Question: I have a quiz on my website and use local storage to save the last scores.
I like to print them in an alert and it works well, but I like to print every score in a new line.
How is this possible?
Also, is it possible to put a title (or a text above the scores) in the alert?
'''
function highscore() {
var lastscores = localStorage.getItem("lastscores.sort().reverse()").split("
")
}
'''

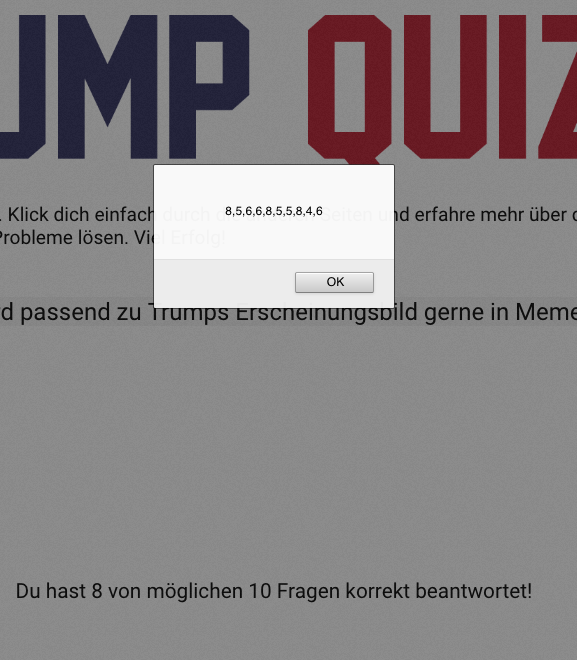
Answer: in this code, I first save some score in an array, then retrieve it from 'localStorage' and then split it to array, because it's string so parse it to integer and then sort it in descending order. if you want ascending order to replace 'b-a' to 'a-b'
'''
localStorage.setItem("lastscores",[18,44,5,7]);
var title = "Your HighSocres";
function highscore() {
var lastscores =
localStorage.getItem("lastscores")
.split(',')
.map(function(s){
return parseInt(s); //convert to integer(Number)
})
.sort(function(a,b){
return b -a //sort decending)
})
.join('
')
var toAlert = title + "
" + lastscores
alert(toAlert)
}
'''
for title you can do something like :
'''
const allString = "Your socres
" + lastscores
'''